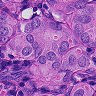
Metastatic tissue present: yes